Question: I cannot find a way to be notified when a user cancels a download in the system's DownloadManager UI:

I know that it is possible to set a 'BroadcastReceiver' for downloads "completed" or "clicked", via the dedicated intent actions:
- 'DownloadManager.ACTION_DOWNLOAD_COMPLETE'
and
- 'DownloadManager.ACTION_NOTIFICATION_CLICKED'
I need to know when a running download is cancelled, instead.
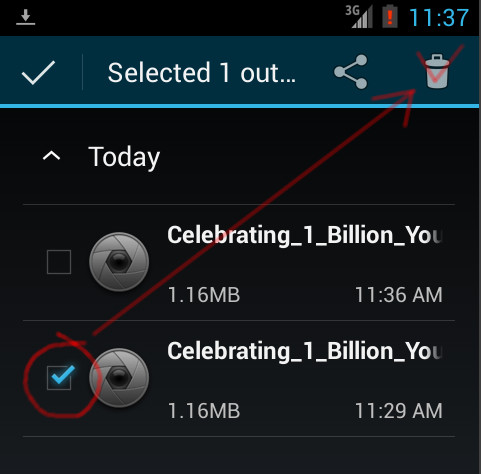
Answer: As commented above, my solution (thanks to various pages from SO):
'''
// DownloadManager job from the main activity
videoUri = Uri.parse(path.toURI() + composedFilename);
dm = (DownloadManager) getSystemService(DOWNLOAD_SERVICE);
Request request = new Request(Uri.parse(link));
request.setDestinationUri(videoUri);
request.allowScanningByMediaScanner();
request.setNotificationVisibility(DownloadManager.Request.VISIBILITY_VISIBLE);
request.setTitle(vfilename);
enqueue = dm.enqueue(request);
Log.d(DEBUG_TAG, "_ID " + enqueue + " enqueued");
fileObserver = new Utils.delFileObserver(path.getAbsolutePath());
fileObserver.startWatching();
// delFileObserver class inside another Utility class
public static class delFileObserver extends FileObserver {
static final String TAG="FileObserver: ";
String rootPath;
static final int mask = (FileObserver.CREATE | FileObserver.DELETE | FileObserver.DELETE_SELF);
public delFileObserver(String root){
super(root, mask);
if (! root.endsWith(File.separator)){
root += File.separator;
}
rootPath = root;
}
public void onEvent(int event, String path) {
if (event == FileObserver.DELETE || event == FileObserver.DELETE_SELF){
Log.d(DEBUG_TAG, TAG + "file " + path + " DELETED");
long id = settings.getLong(path, 0);
Log.d(DEBUG_TAG, TAG + "id: " + id);
// actual job after a file deletion is detected
}
}
public void close(){
super.finalize();
}
}
'''